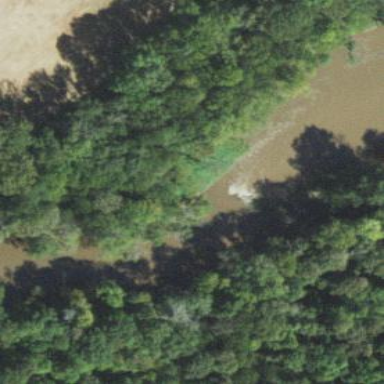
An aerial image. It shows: Rapids in the waterway with whitewater.